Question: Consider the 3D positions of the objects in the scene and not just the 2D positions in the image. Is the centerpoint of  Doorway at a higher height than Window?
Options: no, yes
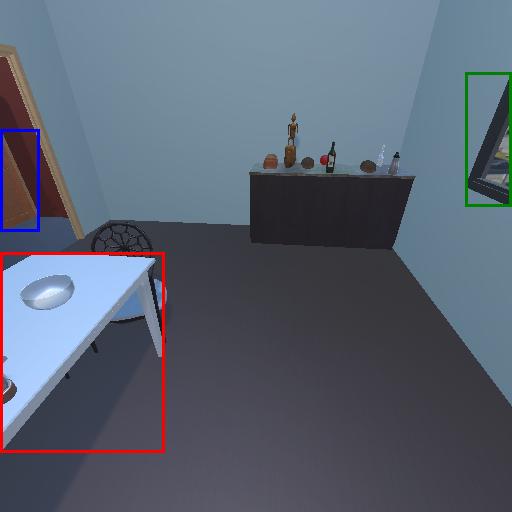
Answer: no